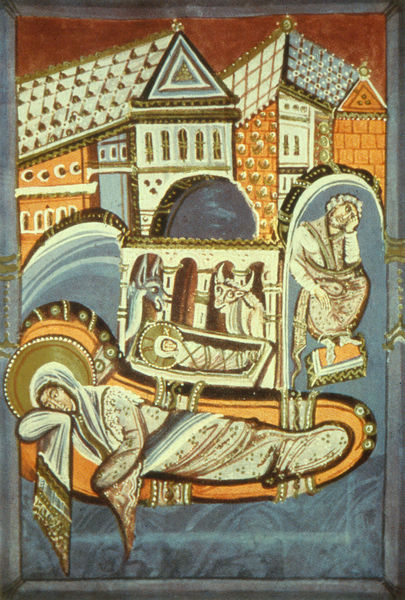
Institution: Darmstadt, Hessische Landesbibliothek
Schlagwörter: blau, mann, schlaf, weiß, fluss, gelb, grün, menschen, sitzen, stadt, braun, fenster, frau, nacht, orange, dach, haus, rot, tiere, bart, architektur, häuser, gold, familie, kind, boot, esel, liegen, schlafen, venedig, dächer, kuh, rind, baby, figuren, bett, bögen, punkte, heiligenschein, nimbus, christus, jesus, teufel, stall, balu, heilig, maria, madonna, jesu, ochse, stier, sakral, aureole, josef, joseph, matte, geburt, krippe, untier, ochs, romanisch, heilige familie, jesuskind, geburt christi, buchmalerei, byzantinisch, bethlehem, christi geburt, bethlehen, biblisch toter jesus christus ikone  stadt